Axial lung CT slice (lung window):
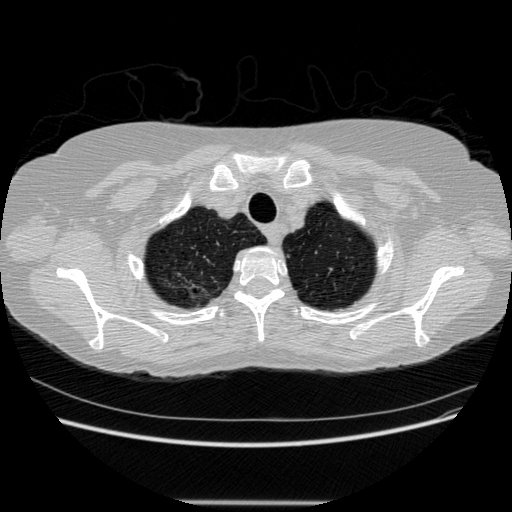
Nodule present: no